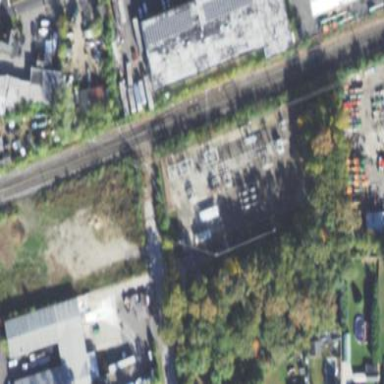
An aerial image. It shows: Power substation.